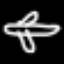
Label: airplane